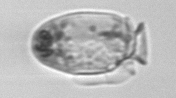
Label: Dinophysis_acuminata